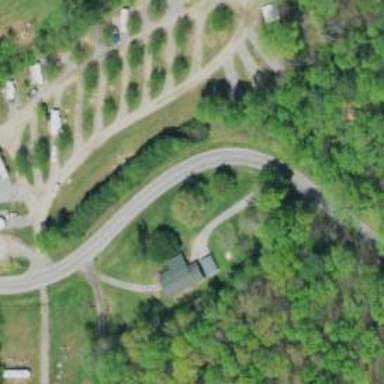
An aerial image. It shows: Driveway.